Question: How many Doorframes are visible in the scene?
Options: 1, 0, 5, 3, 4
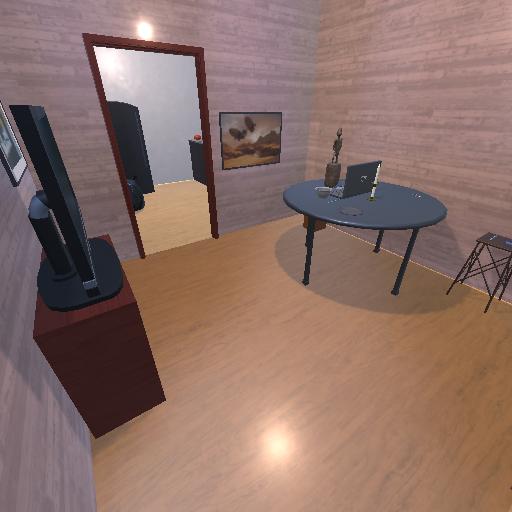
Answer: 1